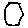
Label: hexagon